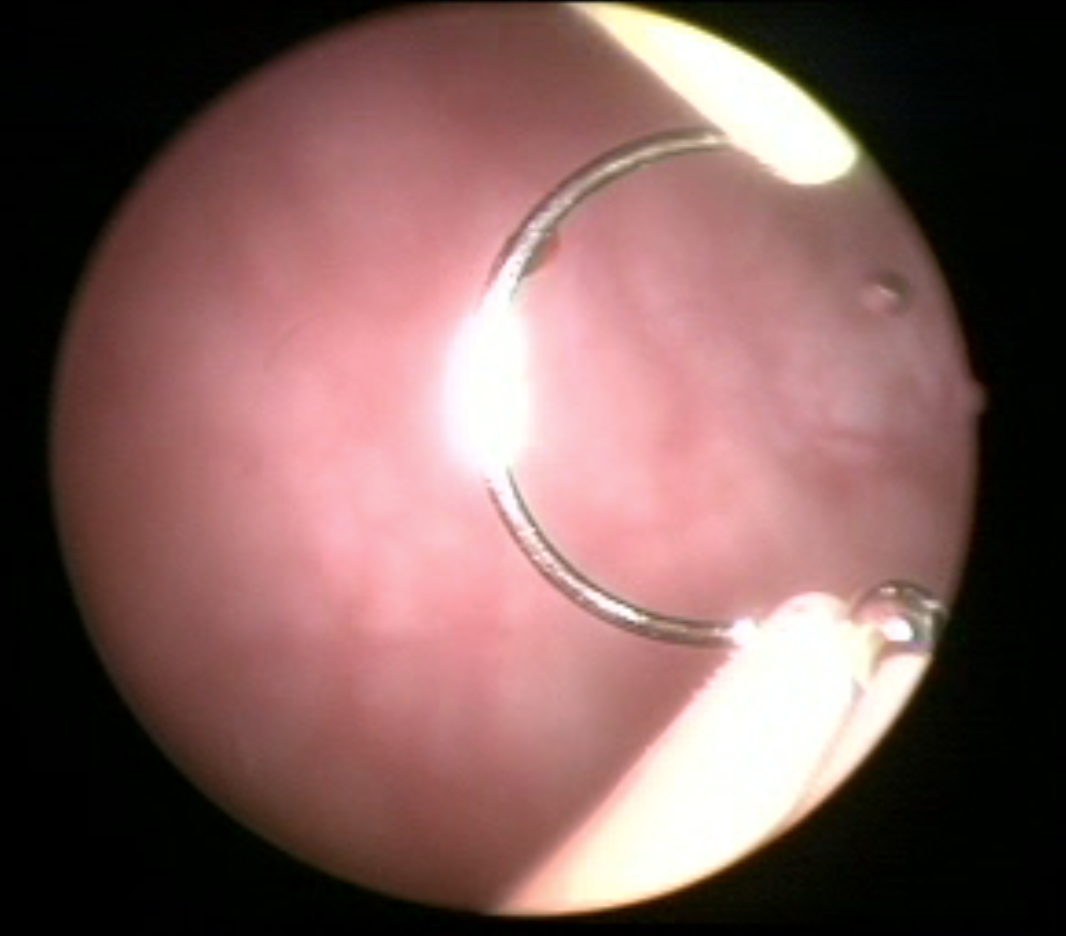
Modality: WLC
Class: Foreign bodies
Subclass: ResectionLoop
Lesion: L0
Bladder cancer association: No